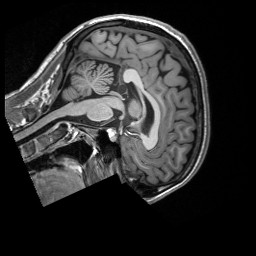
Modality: T1w
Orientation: sagittal
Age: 25
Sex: female
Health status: ill
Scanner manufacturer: siemens
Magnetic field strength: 3 T
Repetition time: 2.3 s
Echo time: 0.00201 s